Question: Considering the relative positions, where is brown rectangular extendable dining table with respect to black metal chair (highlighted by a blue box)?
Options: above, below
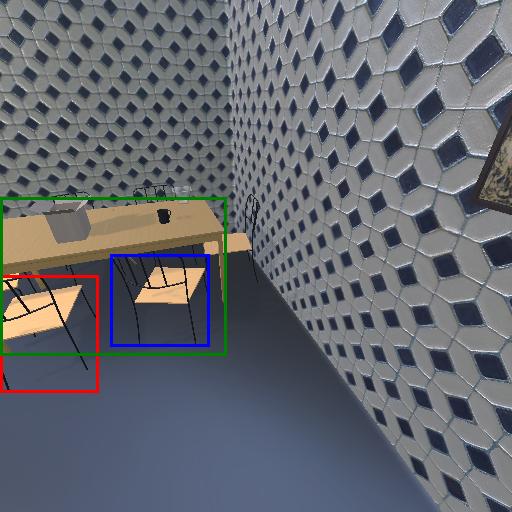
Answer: above